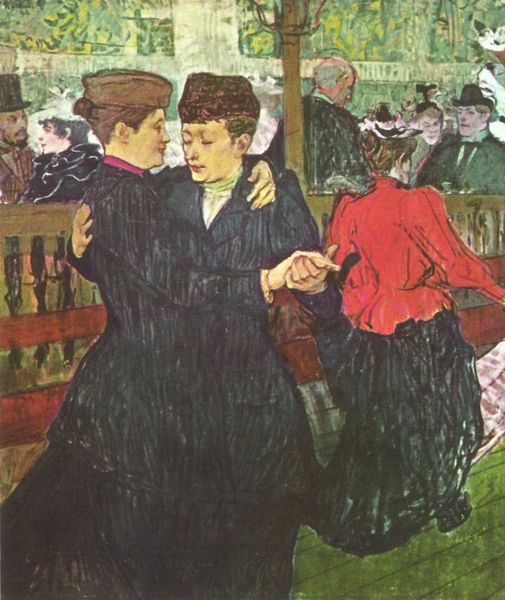
Titel: Im Moulin Rouge, Zwei tanzende Frauen
Künstler: Henri de Toulouse-Lautrec
Standort: Praha
Institution: Národní galerie v Praze
Schlagwörter: baum, blau, dunkel, gemälde, hand, mann, schatten, weiß, frauen, grün, impressionismus, menschen, abend, auguste renoir, bar, bewegung, braun, cafe, damen, frau, frisur, haar, hell, hintergrund, hut, hüte, kleid, kleider, licht, mund, männer, nase, paris, profil, renoir, rücken, schwarz, stuhl, stühle, tisch, tische, toulouse lautrec, blick, dame, park, rasen, rot, wiese, zaun, ball, expressionismus, fest, gesellschaft, herren, leute, rock, symbolismus, tanz, zylinder, alt, anzug, anzüge, bart, feier, feiern, jacke, jung, kappe, kappen, mütze, mützen, arme, augen, blicke, bluse, knoten, mensch, herr, hände, möbel, öl, brüstung, boden, auge, haare, mantel, kind, paar, personen, bühne, musik, person, publikum, tanzen, kontrast, rosa, traurig, genre, kinder, garten, dutt, sommer, umarmung, haltung, parkett, röcke, zuschauer, fläche, zäune, bank, dielen, rang, saal, essen, frack, gäste, jugendstil, salon, draussen, vergnügen, glatze, geländer, striche, impression, pink, pärchen, balustrade, restaurant, augen zu, auguste, bürgertum, lautrec, bänke, toulouse, ehepaar, eheleute, tanzende, fröhlich, ballustrade, marine, tänzer, veranstaltung, expression, blazer, paare, tanzpaar, baluster, wettbewerb, volksfest, kuscheln, biergarten, lesben, tanzfläche, tanzend, homosexuell, bowler, krankenschwestern, turnier, walzer, paartanz, ehepaare, rank, ränke, gartenlokal, tanzlokal, baallustrade, kleidr, kontest, männaér, tanzabend, tanzparkett, tanzsalon, tschapka